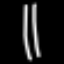
Label: line